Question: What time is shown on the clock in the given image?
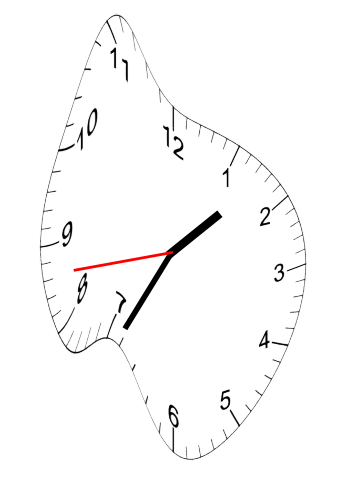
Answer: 01:34:43